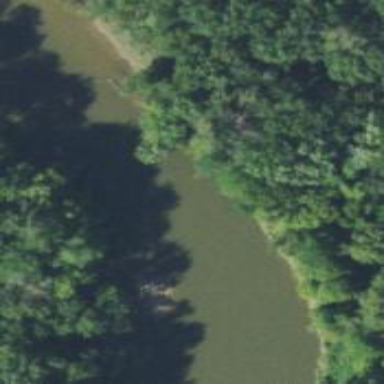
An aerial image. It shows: Beautiful river scene.